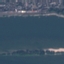
Label: River